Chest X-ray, PA view. Patient: 27 years old, sex M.
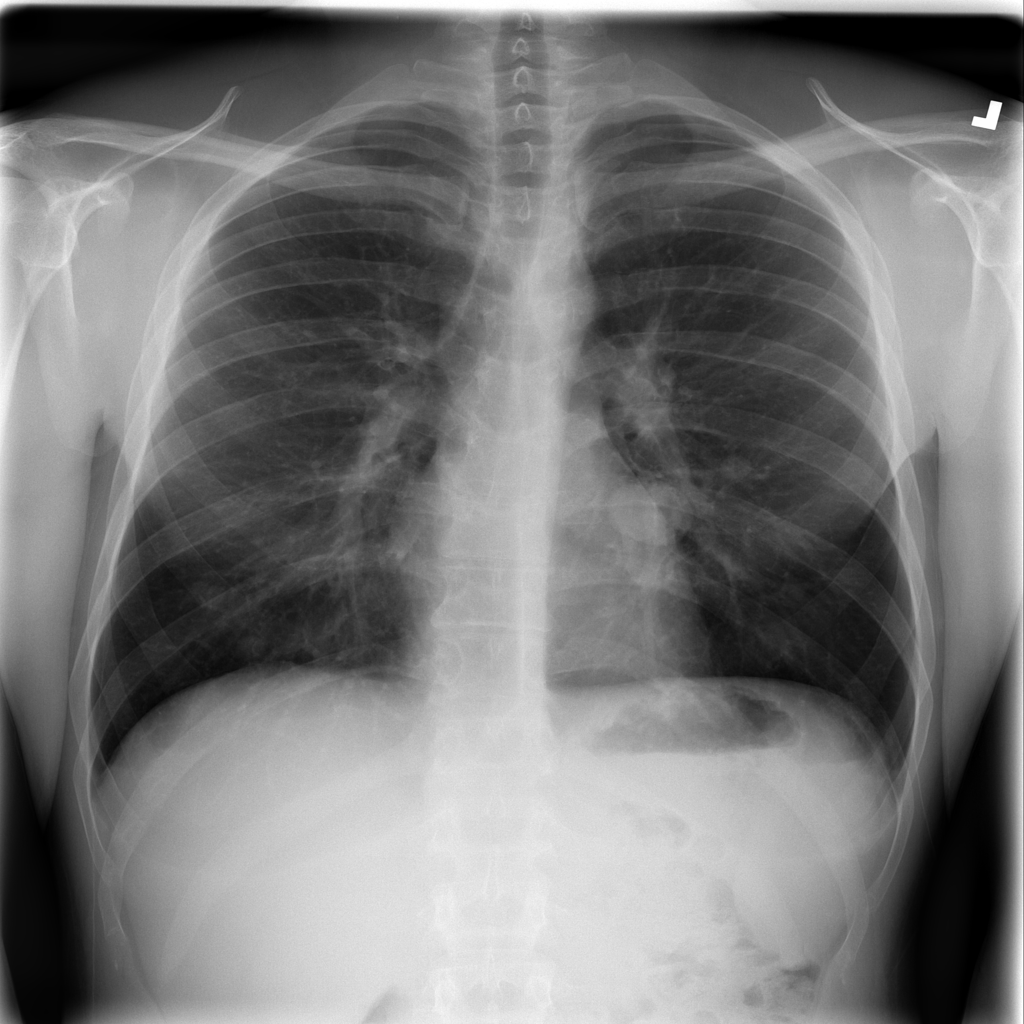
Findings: Mass